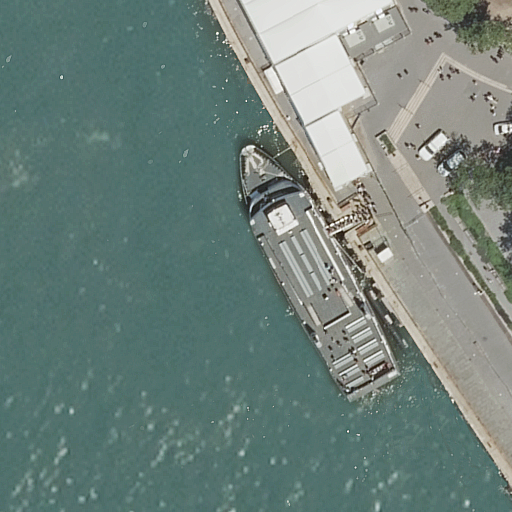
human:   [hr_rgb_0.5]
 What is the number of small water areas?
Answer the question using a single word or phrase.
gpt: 0

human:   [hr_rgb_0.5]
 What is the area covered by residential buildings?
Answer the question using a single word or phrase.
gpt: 522m2

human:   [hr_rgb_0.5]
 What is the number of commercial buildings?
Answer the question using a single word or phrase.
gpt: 0

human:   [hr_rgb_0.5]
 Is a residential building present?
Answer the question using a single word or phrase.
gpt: yes

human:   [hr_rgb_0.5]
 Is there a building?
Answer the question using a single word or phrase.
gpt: yes

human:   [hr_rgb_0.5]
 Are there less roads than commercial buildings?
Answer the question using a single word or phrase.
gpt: no

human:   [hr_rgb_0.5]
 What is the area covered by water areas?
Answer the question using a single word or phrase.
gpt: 7444m2

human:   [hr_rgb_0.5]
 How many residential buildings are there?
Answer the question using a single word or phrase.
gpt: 1

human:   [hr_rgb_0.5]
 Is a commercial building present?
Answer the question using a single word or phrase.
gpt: no

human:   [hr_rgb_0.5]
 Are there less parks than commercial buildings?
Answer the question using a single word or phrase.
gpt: no

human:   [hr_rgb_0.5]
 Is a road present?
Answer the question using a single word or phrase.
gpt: yes

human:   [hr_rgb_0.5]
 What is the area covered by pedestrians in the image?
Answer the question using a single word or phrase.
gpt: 2701m2

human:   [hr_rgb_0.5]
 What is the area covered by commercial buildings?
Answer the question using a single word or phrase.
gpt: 0m2

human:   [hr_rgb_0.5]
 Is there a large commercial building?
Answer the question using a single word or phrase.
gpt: no

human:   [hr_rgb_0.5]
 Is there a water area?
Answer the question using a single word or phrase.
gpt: yes

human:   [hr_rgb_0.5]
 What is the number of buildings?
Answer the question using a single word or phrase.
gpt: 1

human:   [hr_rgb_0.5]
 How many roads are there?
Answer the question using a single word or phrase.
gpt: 3

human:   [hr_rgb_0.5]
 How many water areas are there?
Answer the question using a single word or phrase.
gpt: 2

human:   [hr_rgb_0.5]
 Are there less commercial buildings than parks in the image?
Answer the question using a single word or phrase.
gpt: yes

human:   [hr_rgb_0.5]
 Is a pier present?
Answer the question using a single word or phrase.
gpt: yes

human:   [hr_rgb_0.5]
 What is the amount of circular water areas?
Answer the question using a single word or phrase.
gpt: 0

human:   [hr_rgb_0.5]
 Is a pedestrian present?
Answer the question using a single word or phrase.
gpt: yes

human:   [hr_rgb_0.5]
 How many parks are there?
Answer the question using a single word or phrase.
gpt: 4

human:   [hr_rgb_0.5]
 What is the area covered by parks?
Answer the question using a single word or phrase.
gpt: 817m2

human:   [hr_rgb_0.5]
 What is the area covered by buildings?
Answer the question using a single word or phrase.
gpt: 522m2

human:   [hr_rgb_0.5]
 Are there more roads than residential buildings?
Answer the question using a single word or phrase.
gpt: yes

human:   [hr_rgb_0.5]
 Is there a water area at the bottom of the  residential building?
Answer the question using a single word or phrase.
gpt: no

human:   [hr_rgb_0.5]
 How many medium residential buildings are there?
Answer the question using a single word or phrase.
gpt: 0

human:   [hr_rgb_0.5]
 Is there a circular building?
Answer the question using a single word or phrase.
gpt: no

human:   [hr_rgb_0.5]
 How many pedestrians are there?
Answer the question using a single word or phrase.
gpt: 6

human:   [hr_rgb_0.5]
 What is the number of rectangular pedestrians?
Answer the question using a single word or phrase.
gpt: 1

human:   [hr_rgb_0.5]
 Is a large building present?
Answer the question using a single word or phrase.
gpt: yes

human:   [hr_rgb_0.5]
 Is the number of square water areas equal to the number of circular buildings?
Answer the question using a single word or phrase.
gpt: yes

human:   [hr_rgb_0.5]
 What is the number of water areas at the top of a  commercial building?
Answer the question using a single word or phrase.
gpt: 0

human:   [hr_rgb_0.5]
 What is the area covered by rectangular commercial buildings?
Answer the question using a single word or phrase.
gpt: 0m2

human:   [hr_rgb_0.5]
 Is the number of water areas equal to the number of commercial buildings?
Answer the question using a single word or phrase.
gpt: no

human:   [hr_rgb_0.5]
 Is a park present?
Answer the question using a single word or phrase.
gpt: yes

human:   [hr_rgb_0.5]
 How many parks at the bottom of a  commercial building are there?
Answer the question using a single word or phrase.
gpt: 0

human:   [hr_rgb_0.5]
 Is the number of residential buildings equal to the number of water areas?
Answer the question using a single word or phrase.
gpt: no

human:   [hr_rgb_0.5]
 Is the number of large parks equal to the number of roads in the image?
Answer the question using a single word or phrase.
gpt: no

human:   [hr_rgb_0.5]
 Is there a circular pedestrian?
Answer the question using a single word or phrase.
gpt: no

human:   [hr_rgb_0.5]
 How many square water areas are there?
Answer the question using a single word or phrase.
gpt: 0

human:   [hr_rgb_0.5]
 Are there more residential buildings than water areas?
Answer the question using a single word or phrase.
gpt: no

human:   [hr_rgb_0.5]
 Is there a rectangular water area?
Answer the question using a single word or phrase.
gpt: yes

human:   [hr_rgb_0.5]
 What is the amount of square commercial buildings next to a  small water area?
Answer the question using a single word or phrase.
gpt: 0

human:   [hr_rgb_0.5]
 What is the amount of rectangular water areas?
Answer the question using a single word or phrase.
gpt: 1

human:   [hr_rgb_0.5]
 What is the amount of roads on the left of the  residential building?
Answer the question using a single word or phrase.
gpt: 1

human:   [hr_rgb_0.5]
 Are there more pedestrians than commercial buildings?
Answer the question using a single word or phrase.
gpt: yes

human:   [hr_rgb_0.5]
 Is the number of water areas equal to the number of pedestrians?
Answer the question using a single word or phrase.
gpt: no

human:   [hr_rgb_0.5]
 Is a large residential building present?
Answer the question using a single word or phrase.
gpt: yes

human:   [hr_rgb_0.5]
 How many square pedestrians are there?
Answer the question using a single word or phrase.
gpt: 0

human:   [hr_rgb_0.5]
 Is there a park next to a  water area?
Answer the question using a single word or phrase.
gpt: yes

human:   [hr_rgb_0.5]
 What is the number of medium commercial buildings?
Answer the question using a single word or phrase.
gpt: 0

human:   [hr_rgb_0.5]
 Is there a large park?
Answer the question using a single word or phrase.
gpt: no

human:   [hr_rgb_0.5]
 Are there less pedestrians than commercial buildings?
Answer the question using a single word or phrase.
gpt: no

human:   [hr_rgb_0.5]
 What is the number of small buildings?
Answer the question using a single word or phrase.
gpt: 0

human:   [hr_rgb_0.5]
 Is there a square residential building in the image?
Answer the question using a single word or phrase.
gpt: no

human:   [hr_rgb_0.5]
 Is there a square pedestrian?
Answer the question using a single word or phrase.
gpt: no

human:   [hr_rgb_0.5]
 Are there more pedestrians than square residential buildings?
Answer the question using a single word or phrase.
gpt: yes

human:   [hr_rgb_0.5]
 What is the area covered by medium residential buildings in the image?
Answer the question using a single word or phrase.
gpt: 0m2

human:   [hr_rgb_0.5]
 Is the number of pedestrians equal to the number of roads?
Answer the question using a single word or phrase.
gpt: no

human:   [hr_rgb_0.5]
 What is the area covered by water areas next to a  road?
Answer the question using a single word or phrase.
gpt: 7444m2

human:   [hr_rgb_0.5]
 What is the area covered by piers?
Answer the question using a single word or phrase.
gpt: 31m2

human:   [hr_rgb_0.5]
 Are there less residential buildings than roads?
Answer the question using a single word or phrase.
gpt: yes